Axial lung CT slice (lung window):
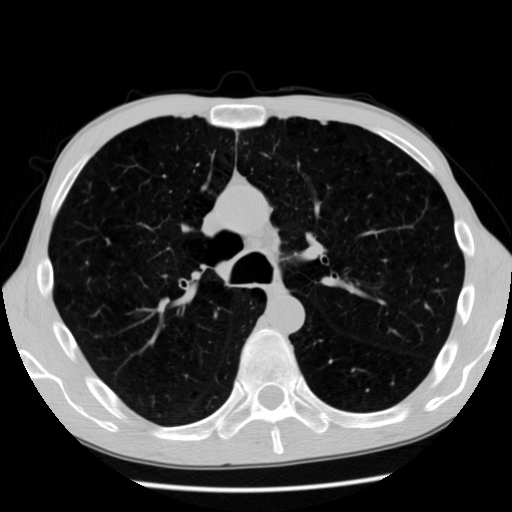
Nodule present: no